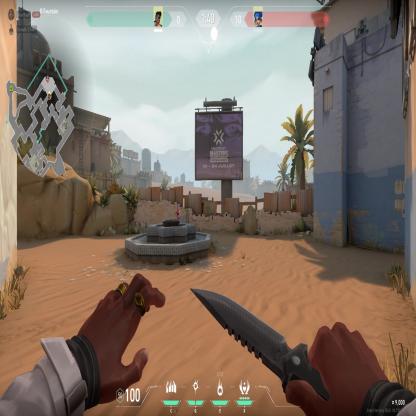
Label: enemy